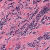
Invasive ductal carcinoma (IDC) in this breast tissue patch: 1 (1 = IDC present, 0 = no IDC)